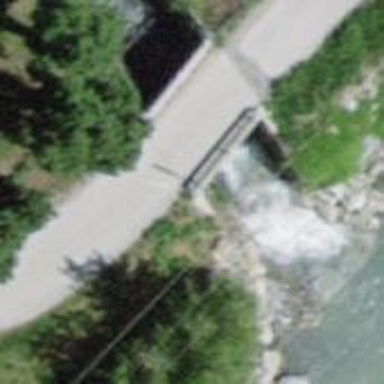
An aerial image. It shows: Track road with grade2 bridge.